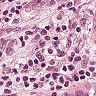
Metastatic tissue present: yes